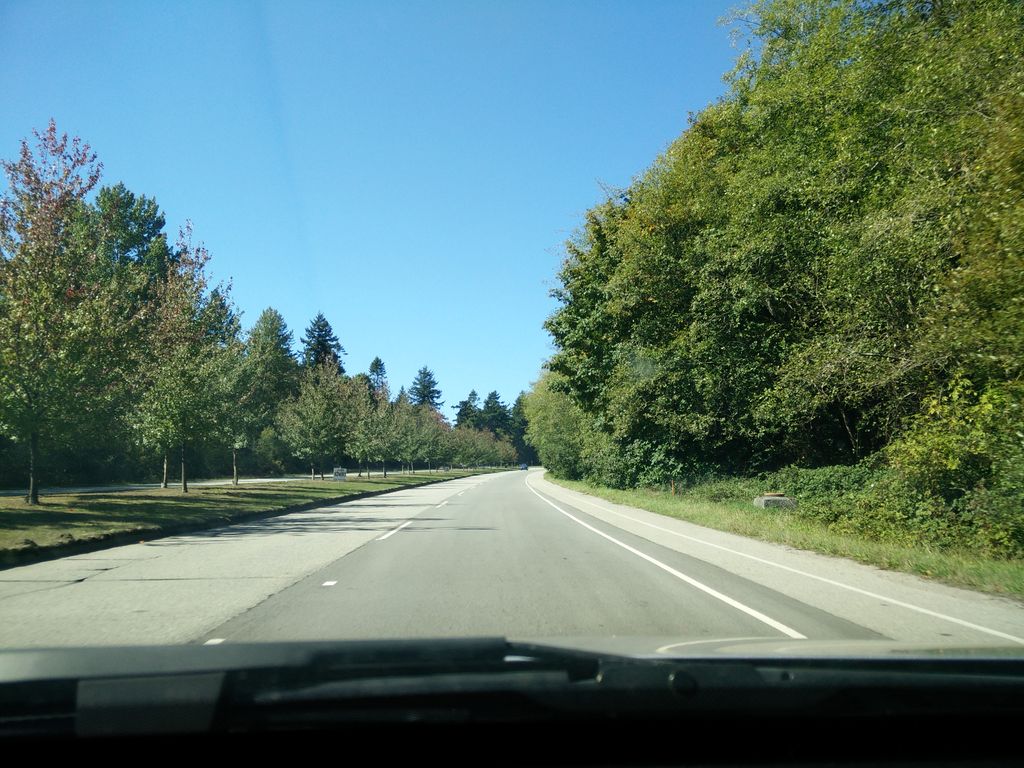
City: vancouver